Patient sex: M
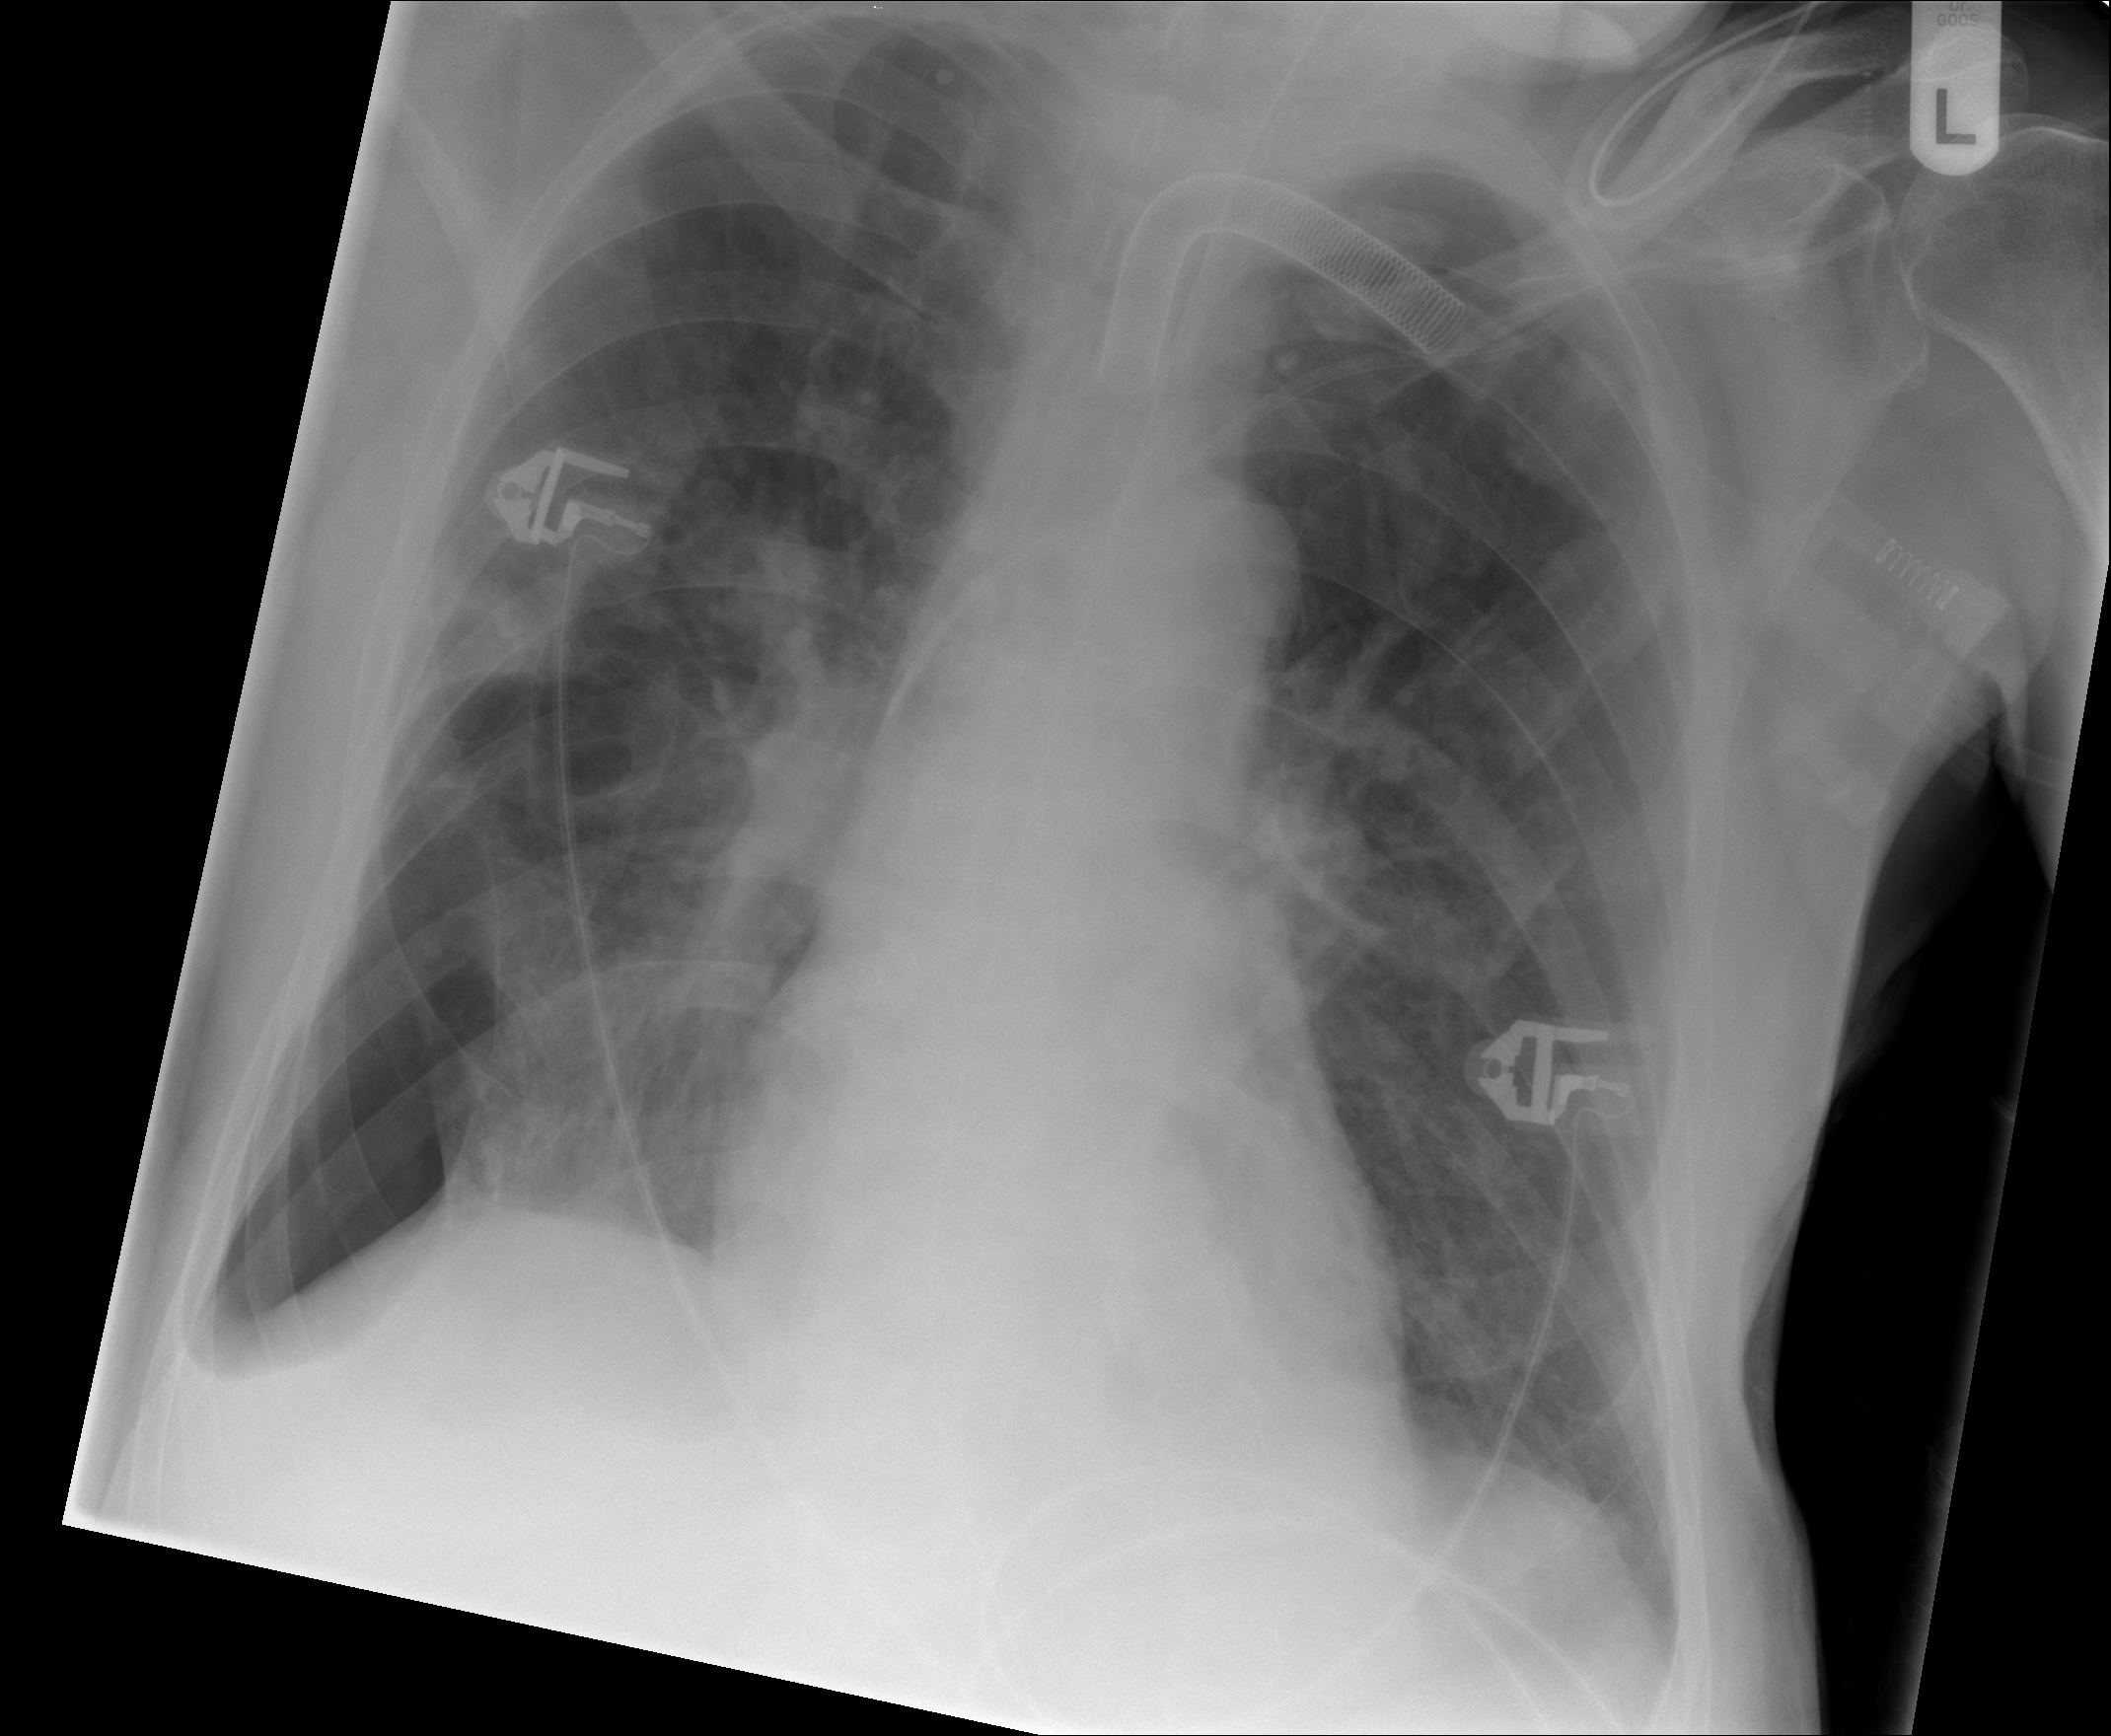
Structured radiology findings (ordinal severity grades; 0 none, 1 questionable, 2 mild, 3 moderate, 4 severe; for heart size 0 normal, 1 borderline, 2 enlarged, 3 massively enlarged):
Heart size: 0
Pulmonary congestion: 3
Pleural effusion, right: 2
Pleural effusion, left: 1
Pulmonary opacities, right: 2
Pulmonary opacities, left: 0
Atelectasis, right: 2
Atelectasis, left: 2